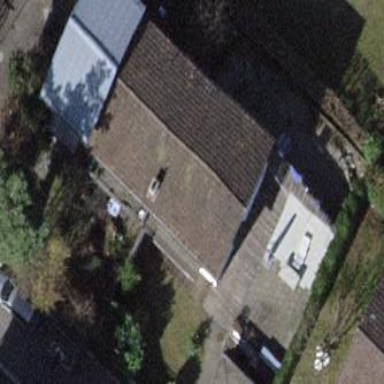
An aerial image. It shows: Terrace building.